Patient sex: M
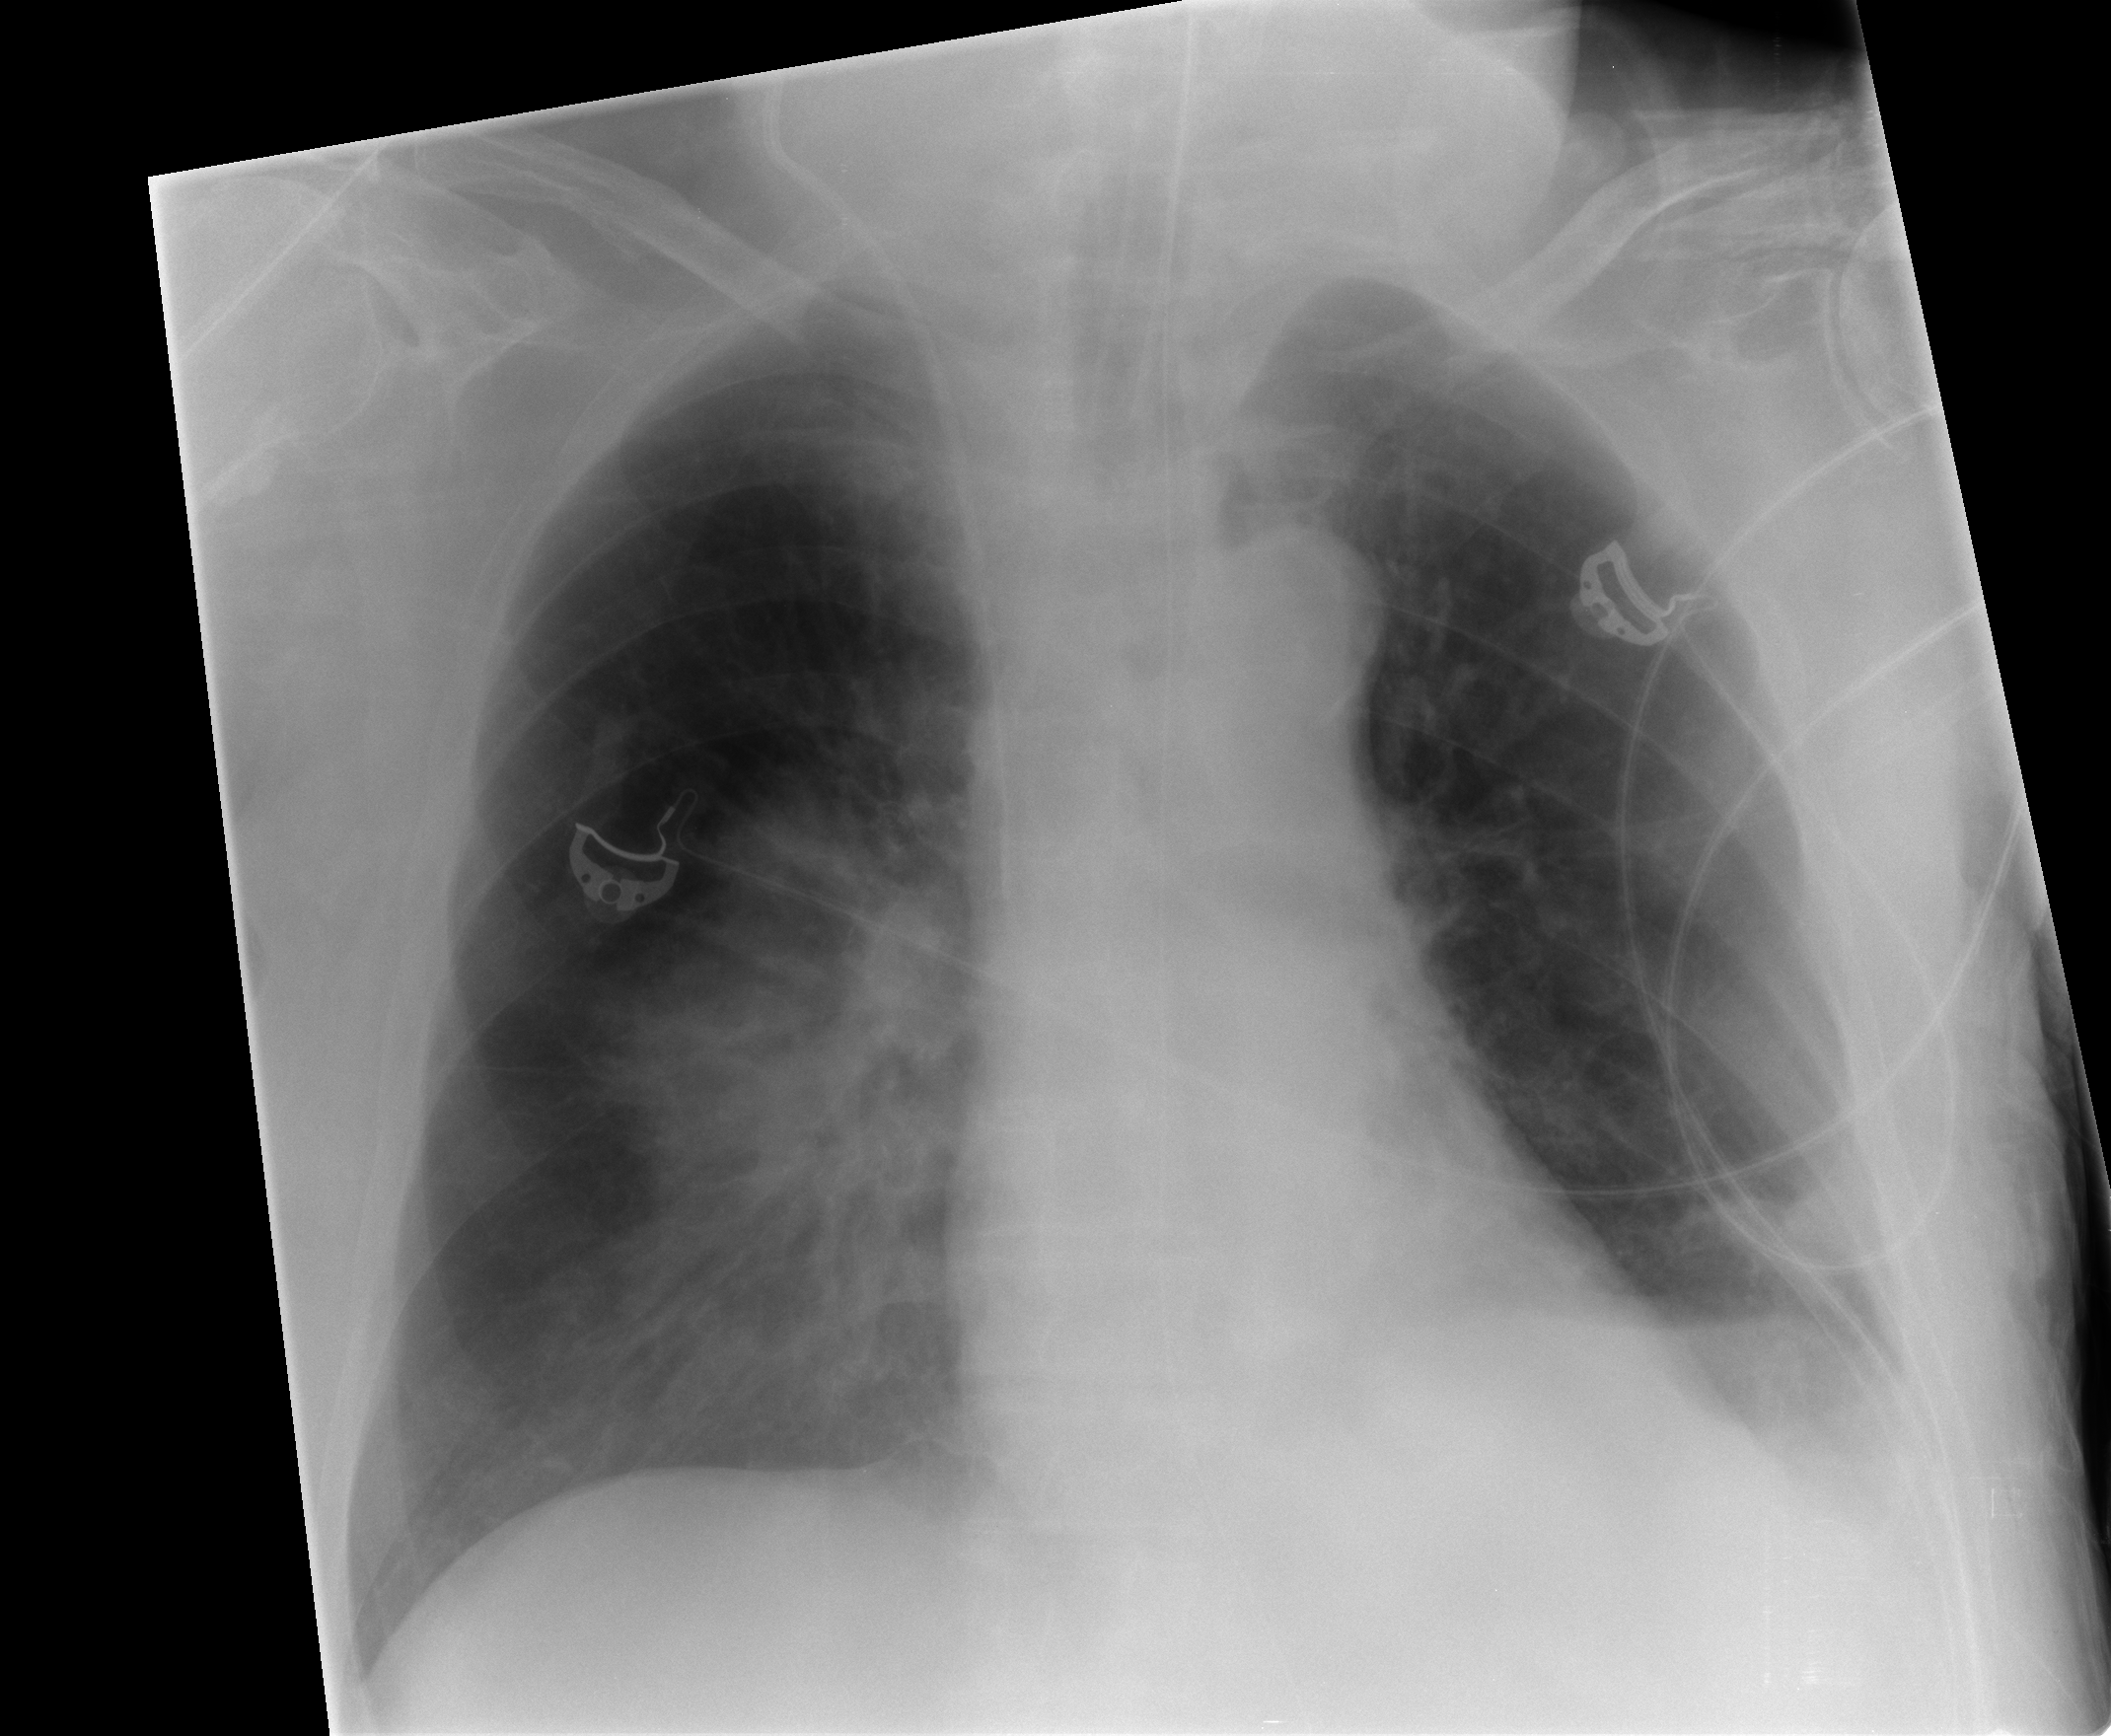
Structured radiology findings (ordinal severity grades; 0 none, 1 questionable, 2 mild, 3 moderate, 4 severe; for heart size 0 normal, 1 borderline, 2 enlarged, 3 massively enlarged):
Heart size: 0
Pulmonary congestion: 0
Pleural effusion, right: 0
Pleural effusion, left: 1
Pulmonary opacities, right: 3
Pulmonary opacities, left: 0
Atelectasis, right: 2
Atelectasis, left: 2